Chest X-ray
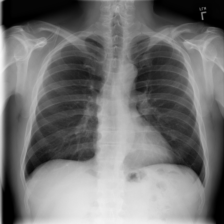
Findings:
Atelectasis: negative
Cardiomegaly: negative
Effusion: negative
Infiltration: negative
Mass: negative
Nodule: negative
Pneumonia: negative
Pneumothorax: negative
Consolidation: negative
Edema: negative
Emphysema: negative
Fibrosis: negative
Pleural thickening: negative
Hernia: negative